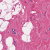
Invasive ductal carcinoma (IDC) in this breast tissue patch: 0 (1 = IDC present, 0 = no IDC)